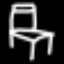
Label: chair